Question: Here is what my code looks like:
'''
public class ExcelManip {
public static void main(String args[])
throws ExcelException, FileNotFoundException {
Application application = new Application();
File xslFile =
new File("C:\Users\Nathan.Shnipes\Documents\Workbook.xlsx");
Workbook workbook = application.openWorkbook(xslFile, true);
Worksheet worksheet = workbook.getWorksheet(1);
Range range = worksheet.getRange("A1:AD1");
Variant[][] results = range.getValues();
Cell cell = worksheet.getCell("A1");
System.out.println(cell.getString());
System.out.println(results[0][0].getValue());
System.out.println(
"C:\Users\Nathan.Shnipes\Documents\Workbook.xlsx");
Range range2 = worksheet.getRange("o1:o500");
Variant[][] dates = range2.getValues();
System.out.println(dates[0][0].getValue());
}
}
'''
or as an image:

It's been throwing an error consistently on line 35. I deleted everything past line 35 as it worked up to that point, but it didn't help. I really have no idea whats wrong. I have tried copying the body of the program and placing it into a new class, but for whatever reason that has been throwing a no main error, even though it had the line 'public static void main(String[] args) throws ***'
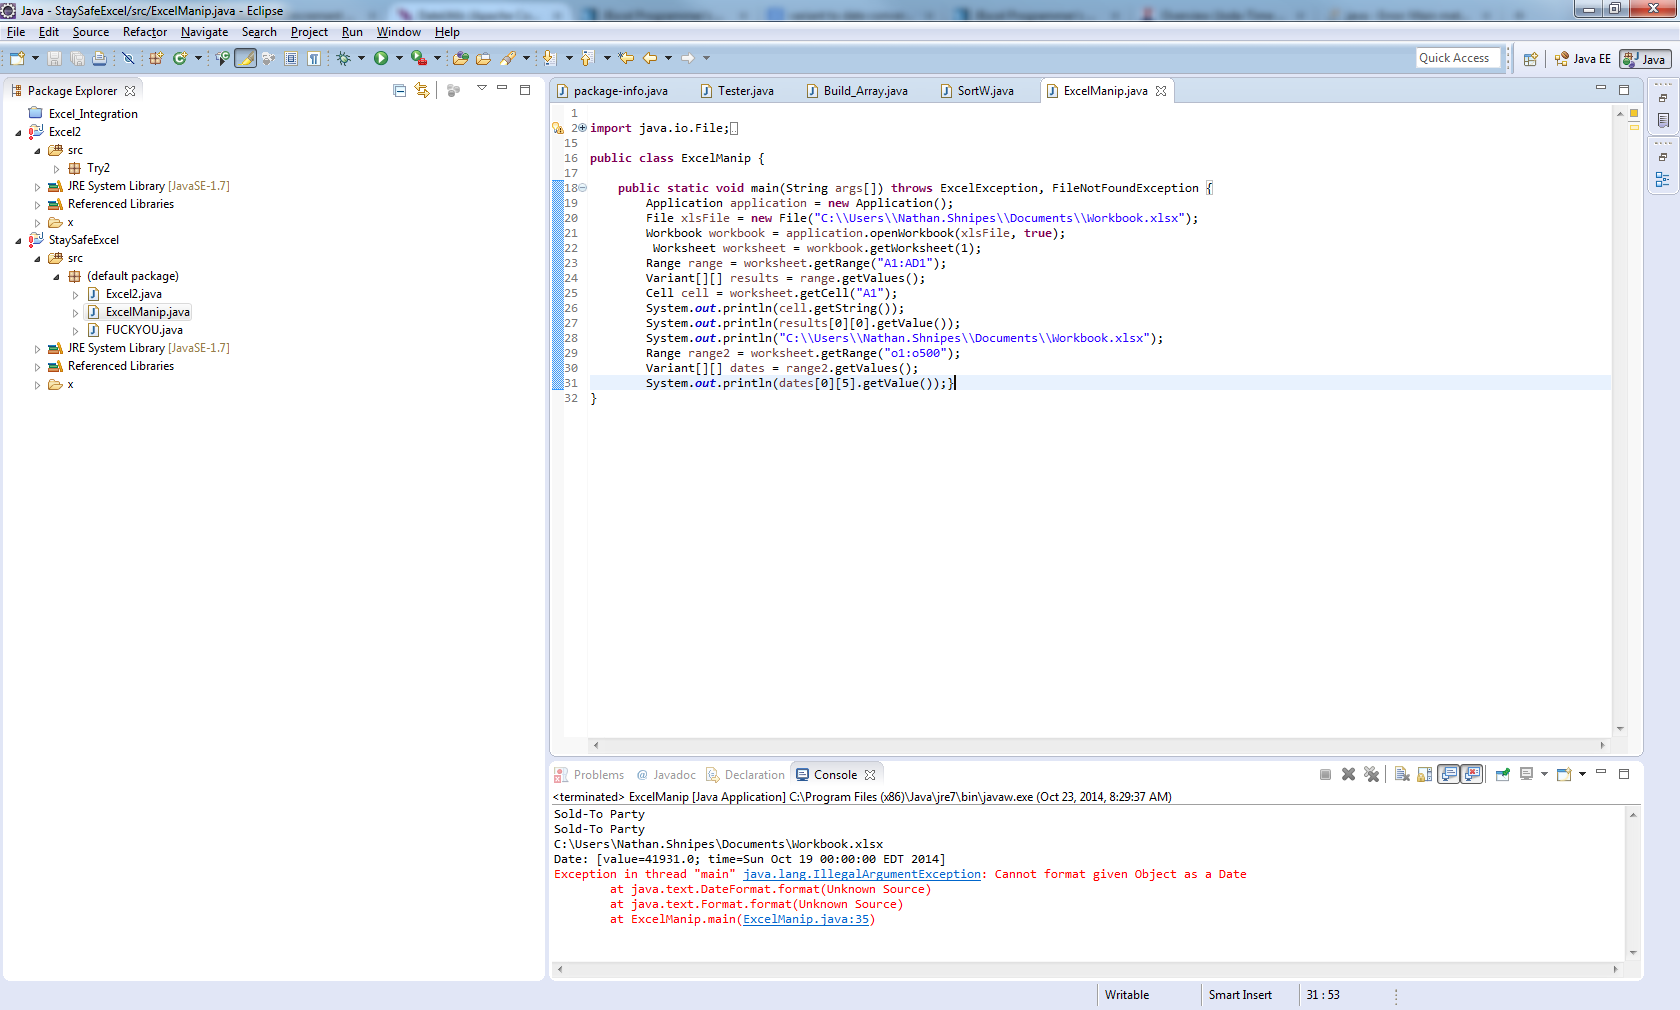
Answer: You have a red exclamaition mark on your project. Eclipse is likly to not build your project if build path problems (e.g.) aren't resolved. So go to the 'Problems' tab and try to resolve your errors there. If that is finished Eclipse will build your project and gives more helpful errors
and that is why you are running the old version (no new build replaced your old one), in which there is actually a line 35.